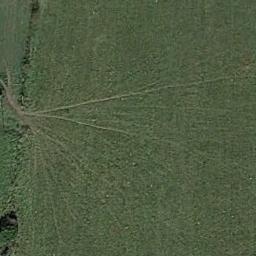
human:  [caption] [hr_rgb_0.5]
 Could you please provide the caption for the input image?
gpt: The meadow is dense but uneven .

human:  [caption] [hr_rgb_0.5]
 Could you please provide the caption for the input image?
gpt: There is a straight road and a winding path by the grass .

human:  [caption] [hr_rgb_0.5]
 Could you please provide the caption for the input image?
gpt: This meadow has dense grasses and some chaparrals .

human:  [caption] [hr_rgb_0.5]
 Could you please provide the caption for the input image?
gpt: There are lines of bare land on the meadow .

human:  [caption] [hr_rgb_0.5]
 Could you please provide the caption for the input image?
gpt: A green and smooth meadow with many green grass .